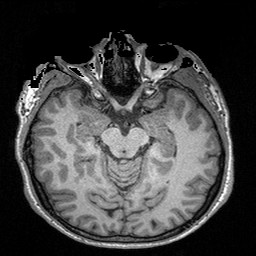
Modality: T1w
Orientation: coronal
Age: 25
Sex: male